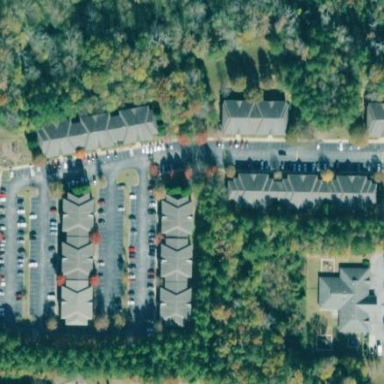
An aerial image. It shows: Parking area.